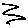
Label: zigzag